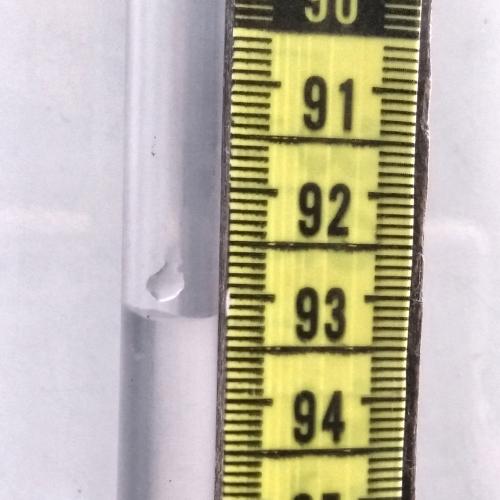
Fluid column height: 93.2 cm